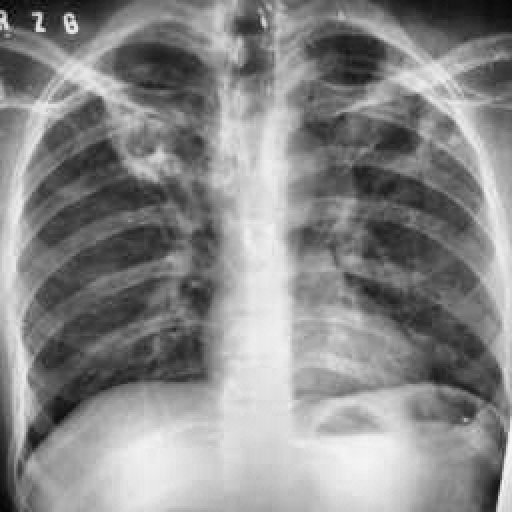
Finding: TUBERCULOSIS